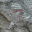
Label: 7